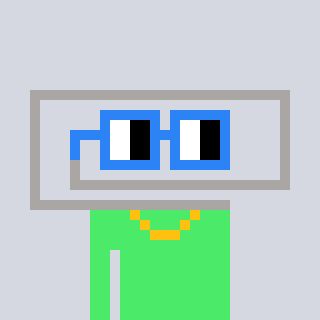
a pixel art character with square blue glasses, a paperclip-shaped head and a teal-colored body on a cool background